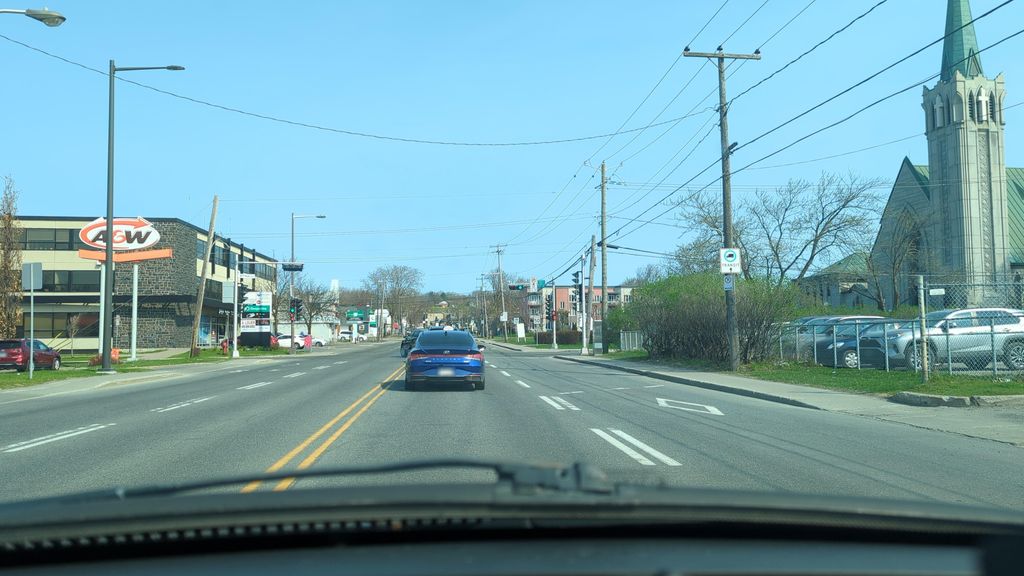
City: quebec_city